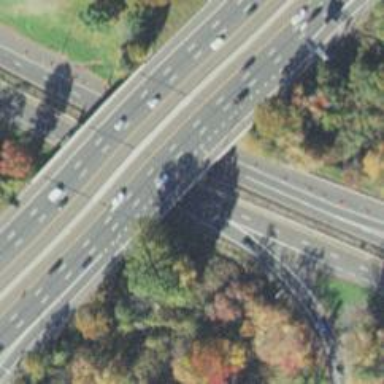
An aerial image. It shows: Motorway junction.